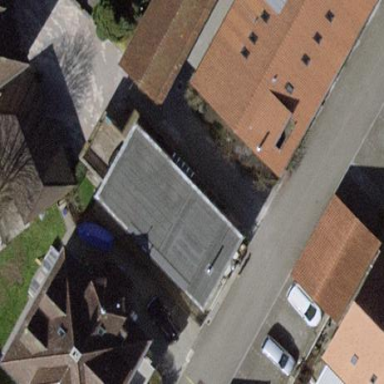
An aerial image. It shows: Flat-roofed building.